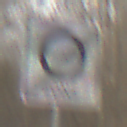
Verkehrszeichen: EndeUmweltzone
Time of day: MorningAfternoon
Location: Outdoor (Nature)
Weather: PartlyCloudy
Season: Winter
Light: Natural